八年级 · 组合几何学
如图, 在平行四边形 $A B C D$ 中, $\angle C=120^{\circ}, A D=2 A B=4$, 点 $H 、 G$ 分别是边 $A D 、 B C$ 上的动点. 连接 $A H 、 H G$, 点 $E$ 为 $A H$ 的中点, 点 $F$ 为 $G H$ 的中点, 连接 $E F$. 则 $E F$ 的最大值与最小值的差为 $(\quad)$

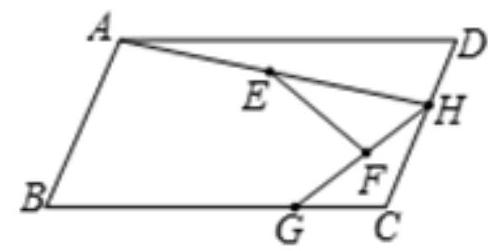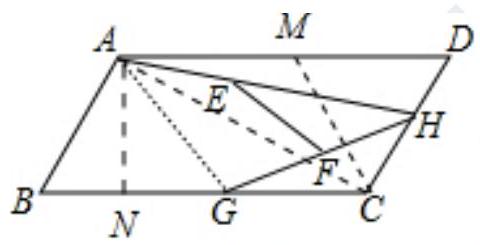
A. 1
B. $\sqrt{3}-1$
C.
D.
答案: C
解析: 如图, 取 $A D$ 的中点 $M$, 连接 $C M 、 A G 、 A C$, 作 $A N \perp B C$ 于 $N$.

$\because$ 四边形 $A B C D$ 是平行四边形, $\angle B C D=120^{\circ}$,

$\therefore \angle D=180^{\circ}-\angle B C D=60^{\circ}, A B=C D=2$,

$\because A M=D M=D C=2$,

$\therefore \triangle C D M$ 是等边三角形,

$\therefore \angle D M C=\angle M C D=60^{\circ}, A M=M C$,

$\therefore \angle M A C=\angle M C A=30^{\circ}$,

$\therefore \angle A C D=90^{\circ}$,

$\therefore A C=2 \sqrt{3}$,

在Rt $\triangle A C N$ 中, $\because A C=2 \sqrt{3}, \angle A C N=\angle D A C=30^{\circ}$,
$\therefore A N=\frac{1}{2} A C=\sqrt{3}$,

$\because A E=E H, G F=F H$,

$\therefore E F=\frac{1}{2} A G$,

易知 $A G$ 的最大值为 $A C$ 的长, 最小值为 $A N$ 的长,

$\therefore A G$ 的最大值为 $2 \sqrt{3}$, 最小值为 $\sqrt{3}$,

$\therefore E F$ 的最大值为 $\sqrt{3}$, 最小值为 $\frac{\sqrt{3}}{2}$,

$\therefore E F$ 的最大值与最小值的差为 $\frac{\sqrt{3}}{2}$.

故选 $C$.